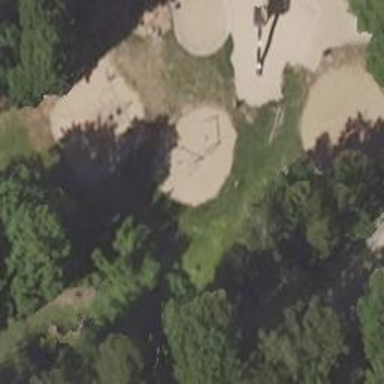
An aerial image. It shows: Playground featuring swings.